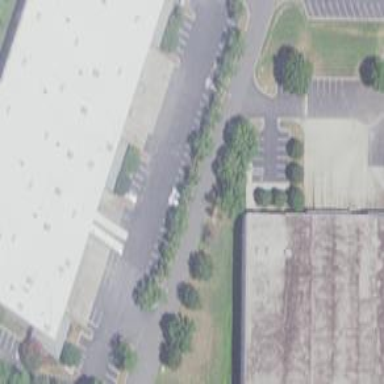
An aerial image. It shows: Parking area.